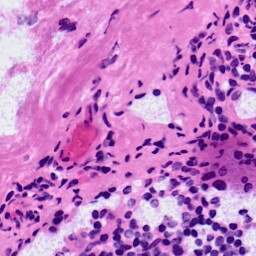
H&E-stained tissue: LymphNode